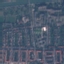
Label: Residential